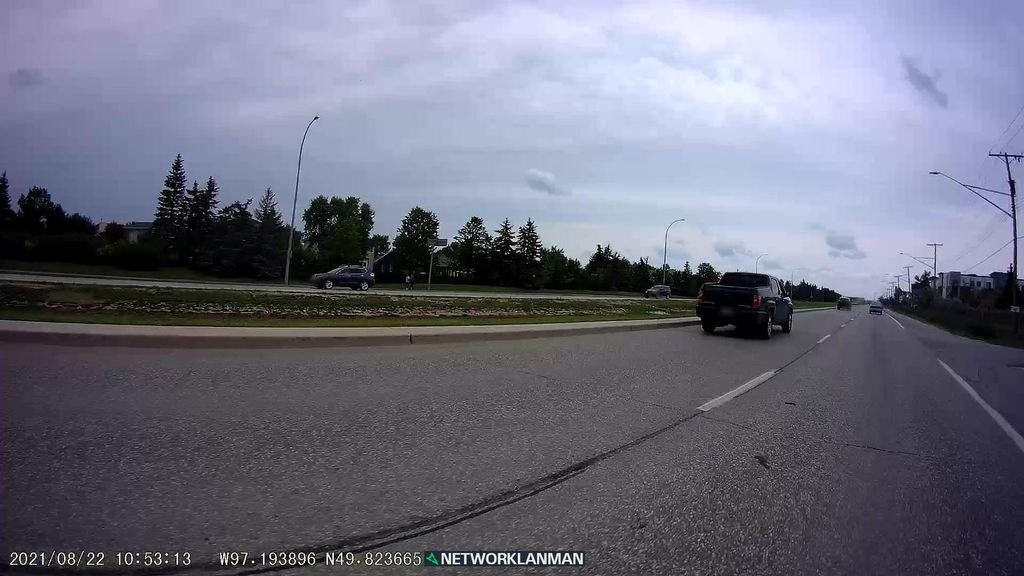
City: winnipeg